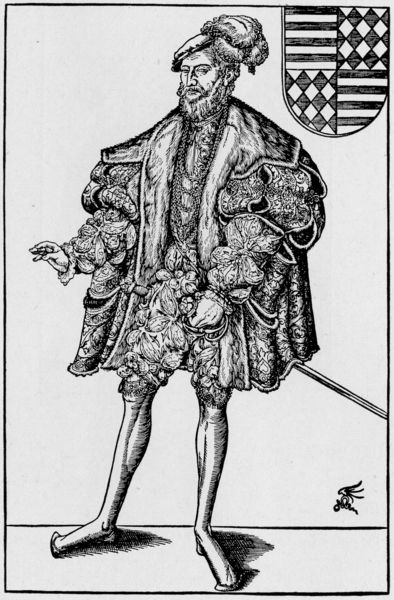
Titel: Bildnis von Albert, Graf Mansfeld
Künstler: Lucas d.J. Cranach
Institution: (Seriendruck)
Schlagwörter: feder, hand, kopf, mann, schatten, ausschnitt, geste, hut, mund, nase, ohr, profil, schmuck, haube, karo, muster, bart, hose, jacke, mütze, augen, falten, federn, gesicht, kleidung, kragen, pelz, rahmen, stehen, vollbart, ärmel, bild, bildnis, herr, hände, portrait, porträt, signatur, busch, gewand, mantel, pose, reich, stoff, adel, renaissance, schultern, beine, federbusch, federhut, fell, füße, holzschnitt, schuhe, kette, grafik, graphik, rand, fancy, feathers, hands, hat, kaiser, king, könig, plumes, stockings, sword, white, black, face, gray, grey, nose, old, painting, robe, ganzfigurig, gestreift, streifen, pattern, picture, print, knie, dünn, oben, rechtecke, strümpfe, gefäss, linie, druck, holzstich, radierung, stich, schwarzweiß, schwert, säbel, ketten, waffe, adeliger, degen, herrscher, ritter, brokat, fürst, portrai, ganzfigur, tracht, wappen, rauten, gestus, barett, feather, classical, man, strumpfhose, wams, herzog, german, armour, baroque, eyes, feet, knight, noble, prince, stand, adelig, strumpfhosen, adliger, porträ, drawing, kupferstich, black and white, geflügelt, shadow, cap, coat, fur, mouth, etching, sketch, beard, french, jacket, necklace, flag, emperor, royal, arms, cape, clothes, vest, ink, italian, art, shoes, pencil, english, medieval, coat of arms, crest, seal, reformation, legs, war, kape, kürzel, finger, shield, warrior, stripes, pumphose, schaube, karl v., allianzwappen, kuhmaulschuhe, rich, pomp, clothing, fashion, cut, father, standing, kompositwappen, kete, drck, royalty, kleidugn, russian, amtstracht, portrt, ruffles, short, moustache, leg, sleeves, posed, rapier, landsknechtstracht, weapon, middle age, nobility, marder, adelsporträit, mansfeld, plumphosen, schuabe, üppigs, jewelry, thin, tights, wealthy, knees, shakespeare, emblem, ermine, socks, aristocrat, chains, nobleman, mann wappen, century, skinny, character, diamonds, rennaisance, explorer, signiture, adventure, wise, tin, lineart, heraldry, shakespear, hilt, calves, scutcheon, churascuro, fop, ancient clothes, embelm, frencj, coat of, karie